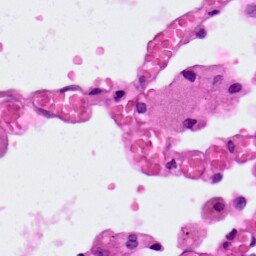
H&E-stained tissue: Lung